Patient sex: M
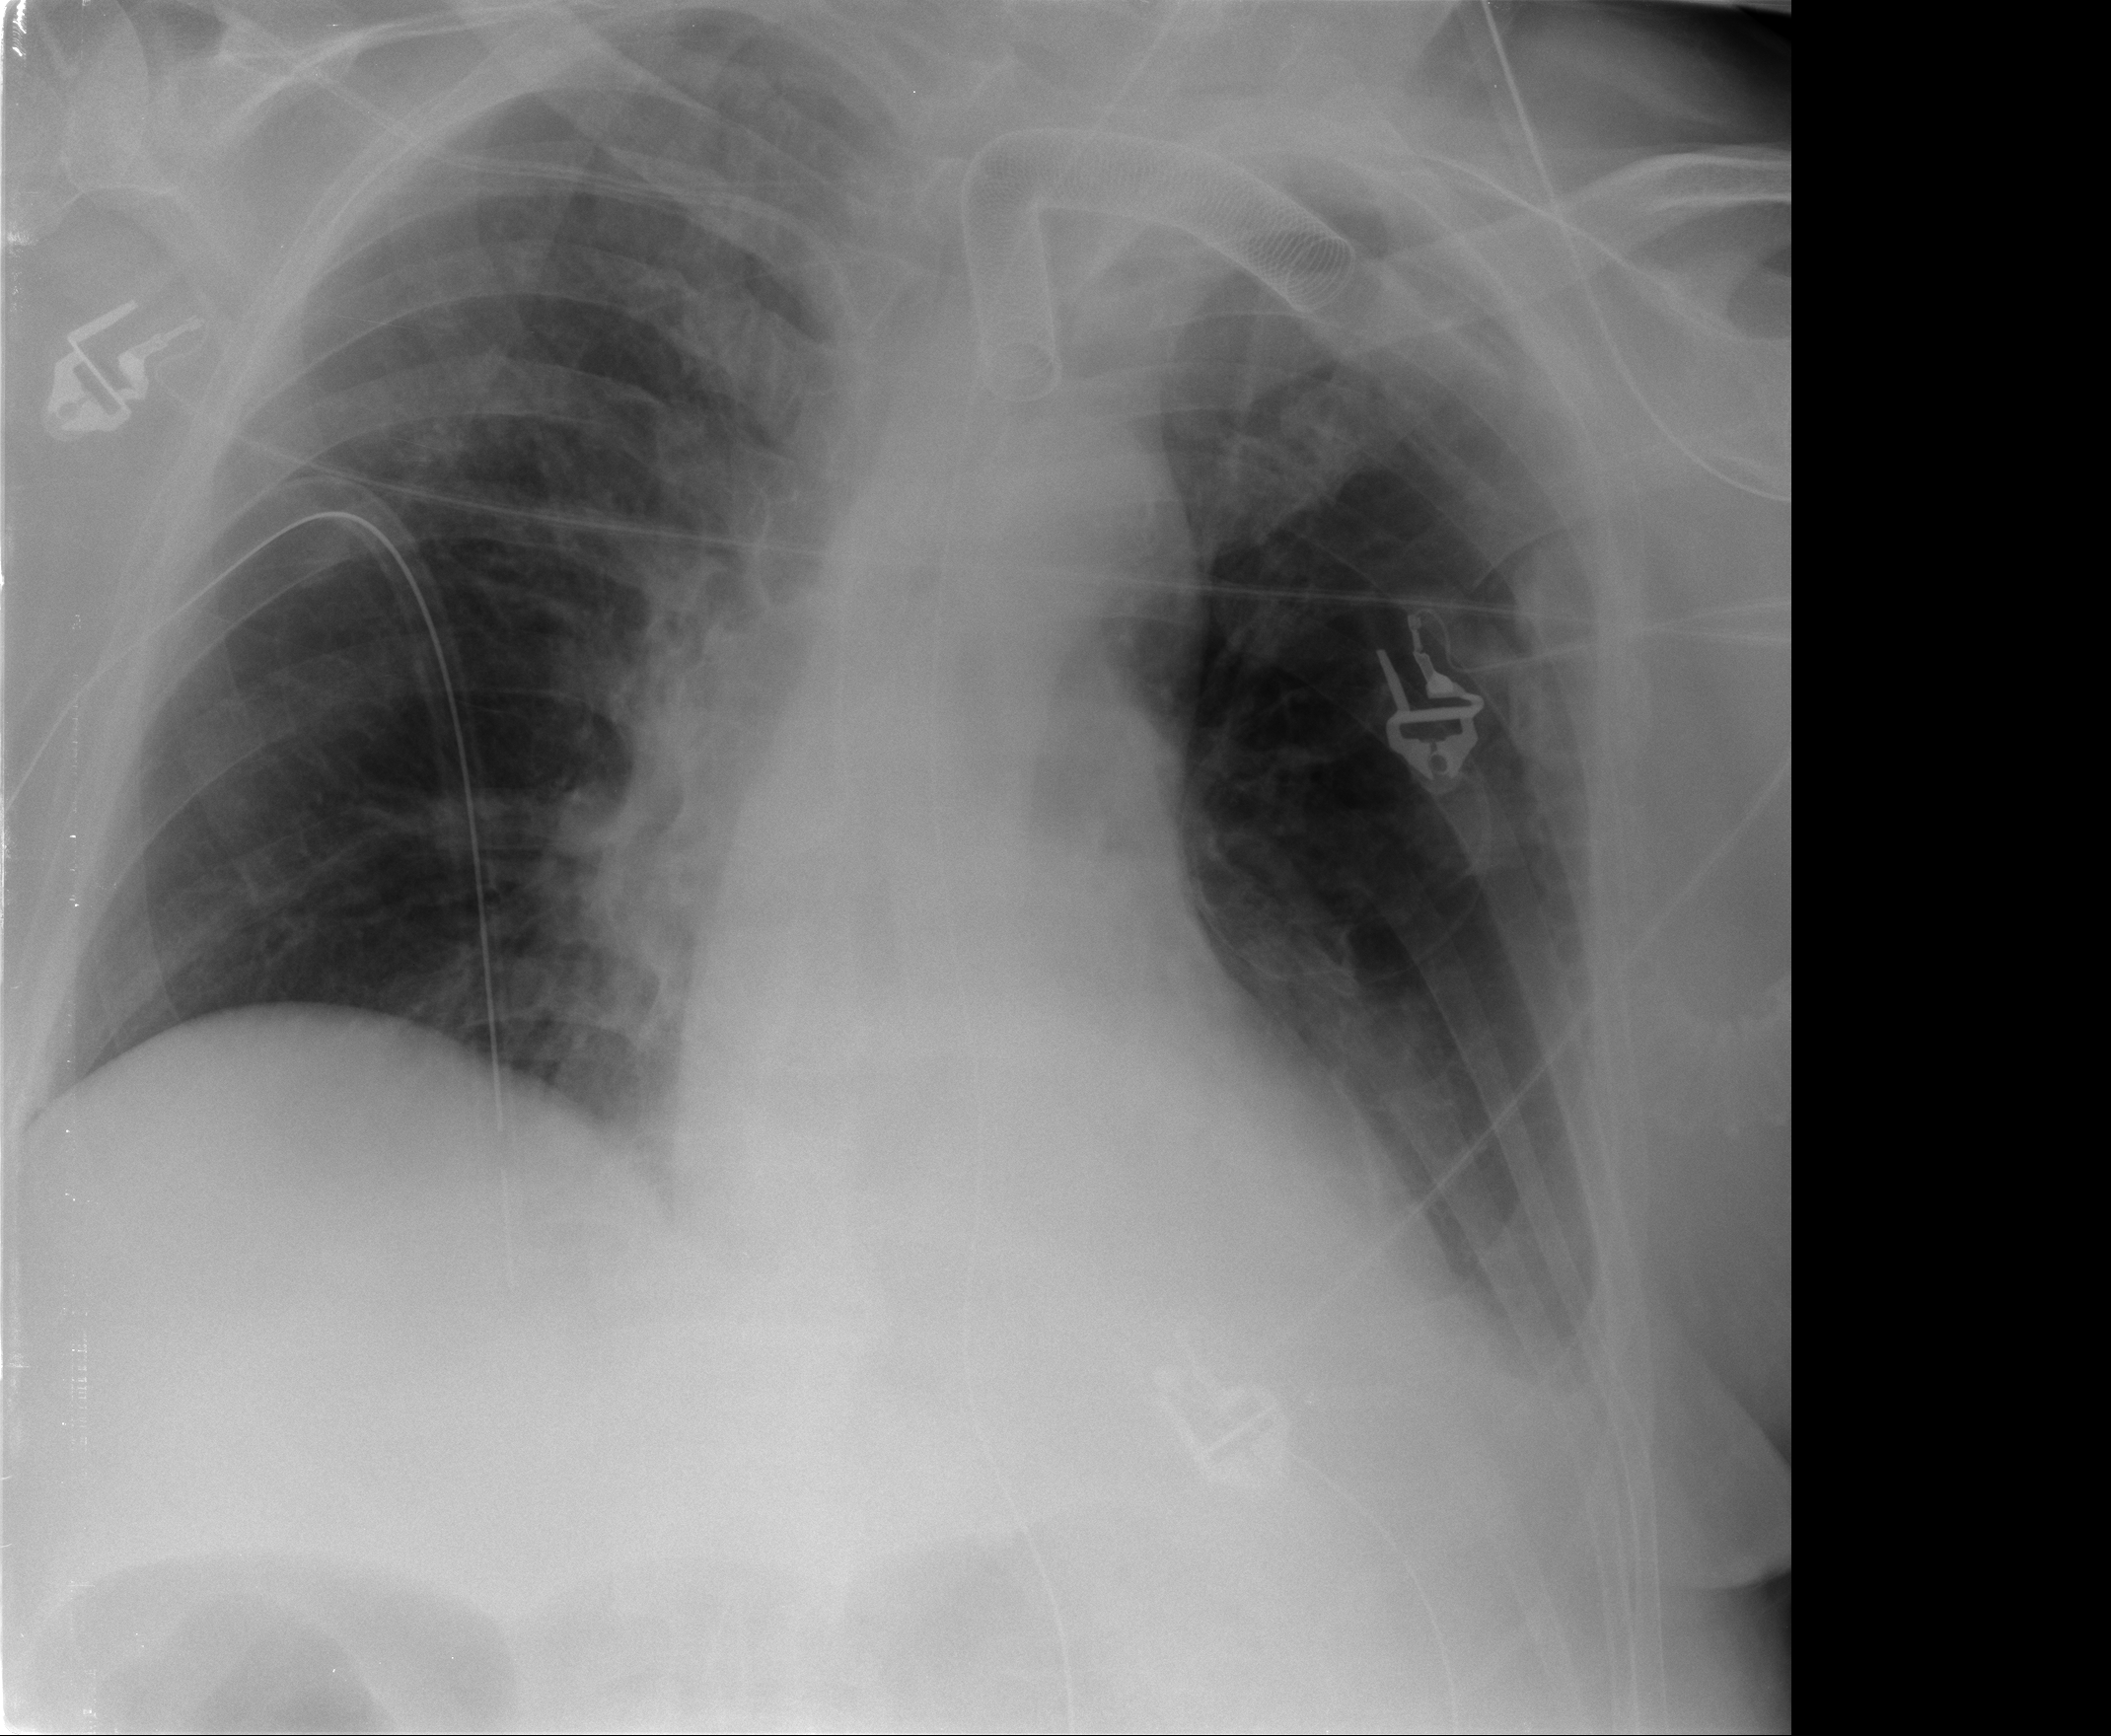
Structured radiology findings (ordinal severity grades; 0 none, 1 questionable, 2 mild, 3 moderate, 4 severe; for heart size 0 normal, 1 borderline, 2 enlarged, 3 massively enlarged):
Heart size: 0
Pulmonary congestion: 0
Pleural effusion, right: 0
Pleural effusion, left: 2
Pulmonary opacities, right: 2
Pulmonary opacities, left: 0
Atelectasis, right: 2
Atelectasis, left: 2